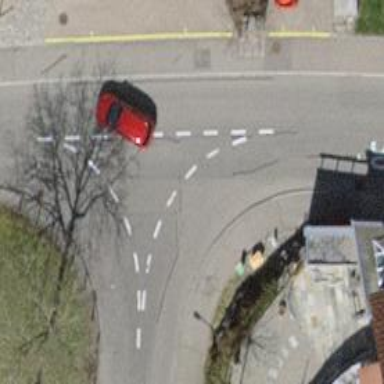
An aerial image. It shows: Sidewalk along the footway.